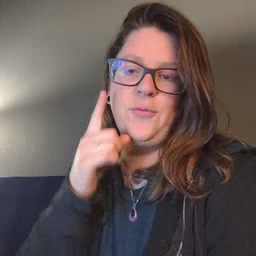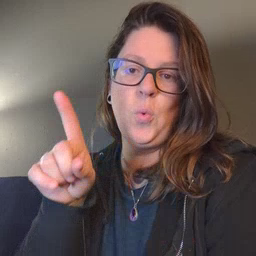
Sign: for